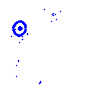
Particle: electron